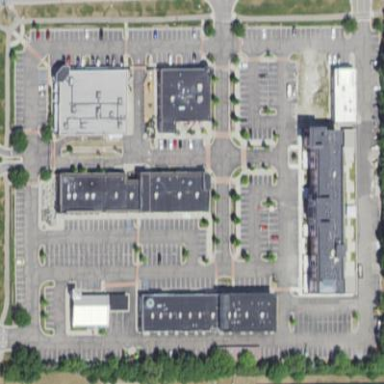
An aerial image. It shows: Retail area.